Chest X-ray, PA view. Patient: 6 years old, sex M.
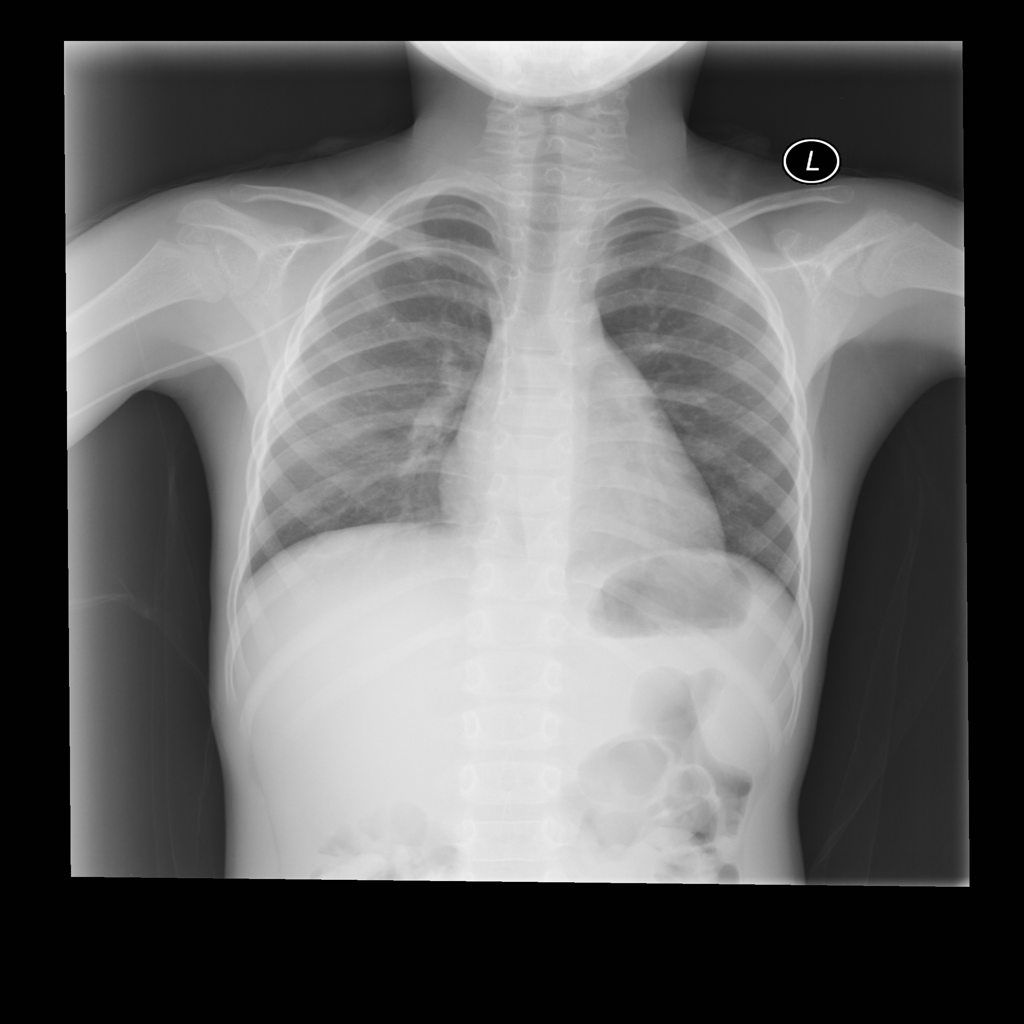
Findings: No Finding